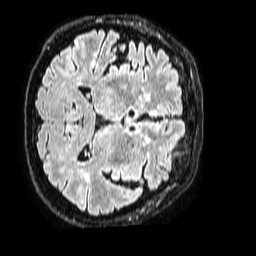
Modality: FLAIR
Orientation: axial
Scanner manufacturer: philips
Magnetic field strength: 1.5 T
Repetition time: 4.8 s
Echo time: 0.3 s